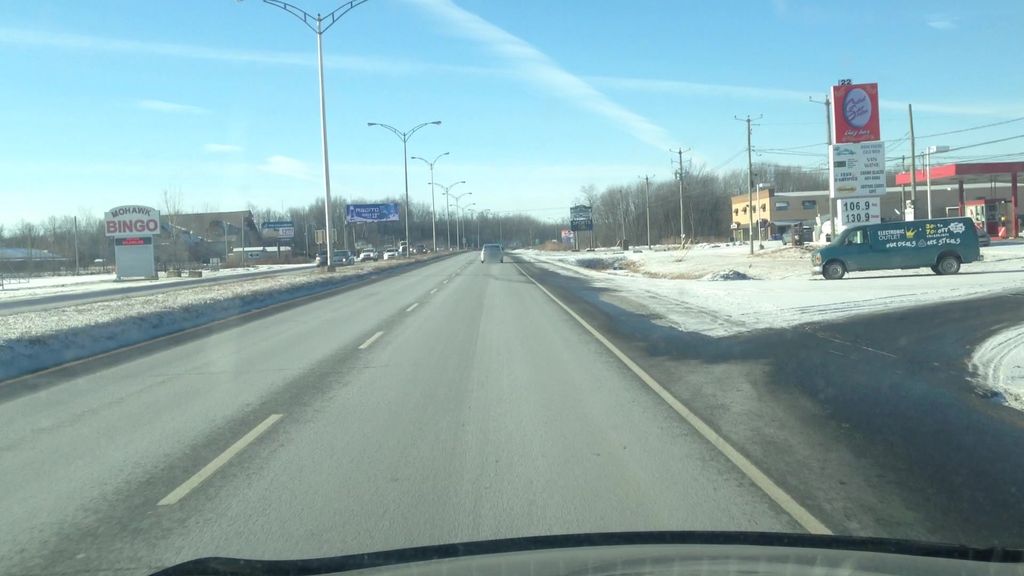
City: montreal